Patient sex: M
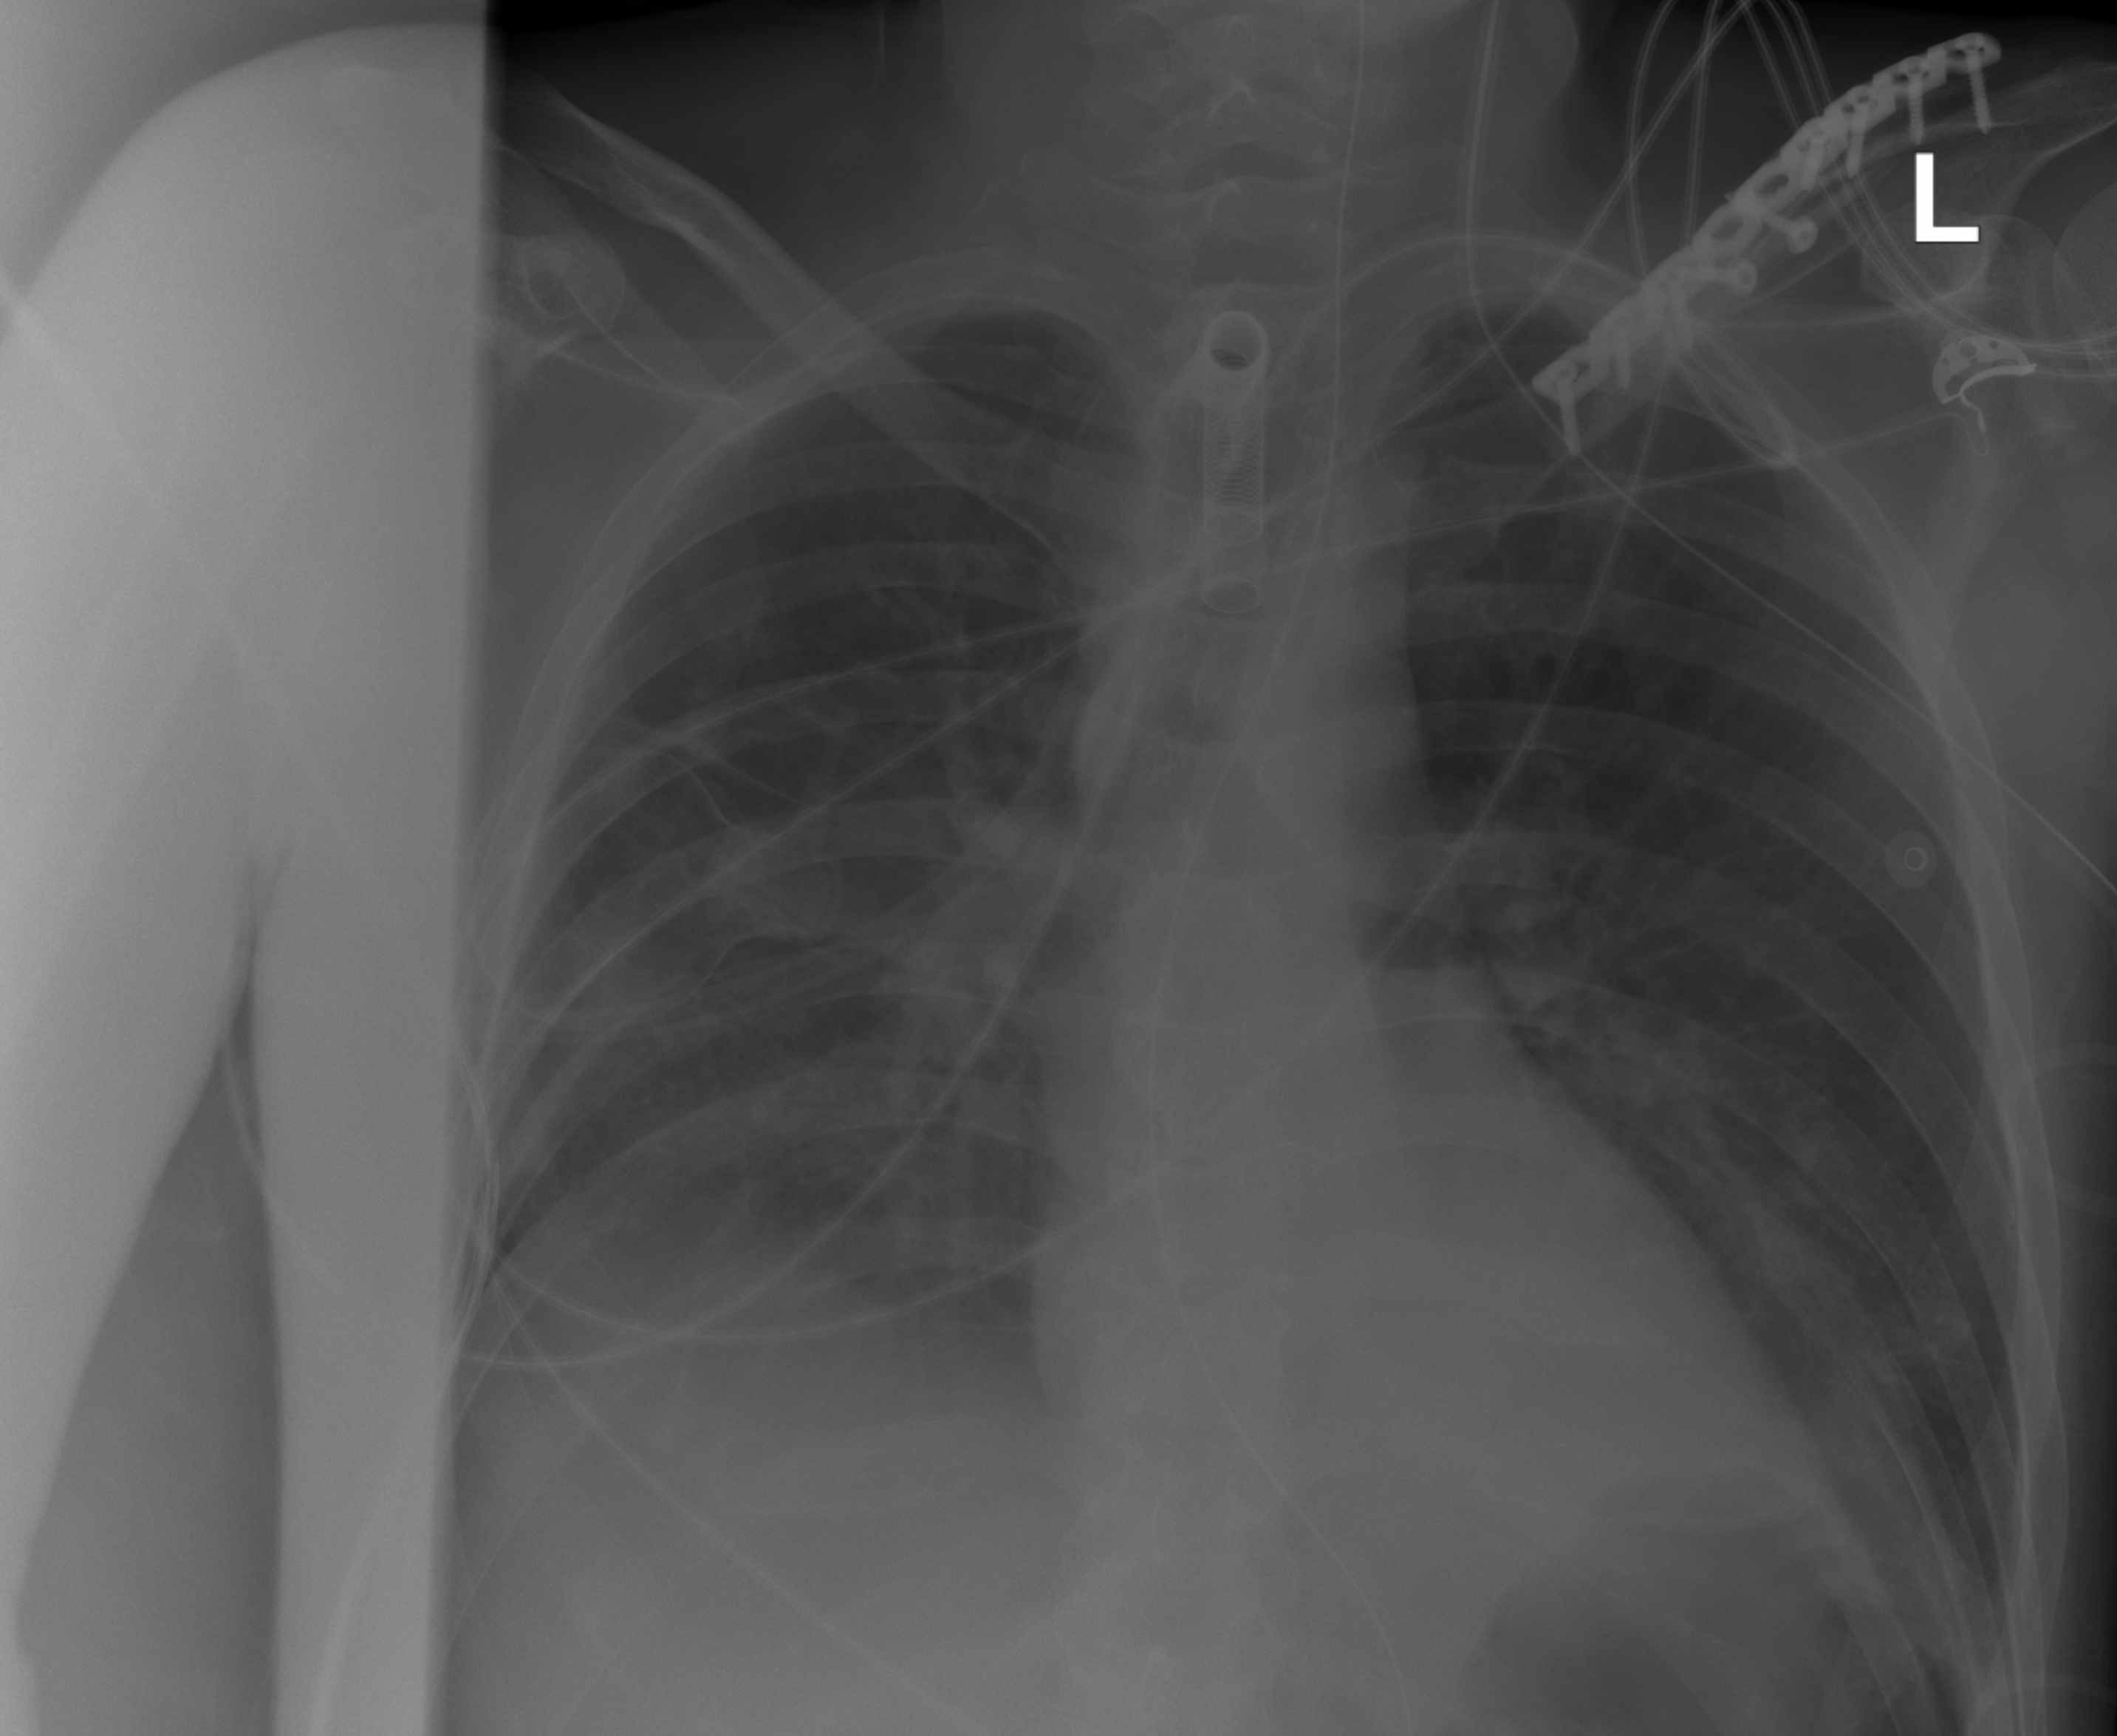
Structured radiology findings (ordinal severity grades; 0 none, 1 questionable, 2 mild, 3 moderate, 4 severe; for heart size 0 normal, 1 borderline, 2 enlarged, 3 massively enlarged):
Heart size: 0
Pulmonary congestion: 0
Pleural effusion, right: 2
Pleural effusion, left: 0
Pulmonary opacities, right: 1
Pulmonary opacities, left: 0
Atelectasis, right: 2
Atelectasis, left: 0